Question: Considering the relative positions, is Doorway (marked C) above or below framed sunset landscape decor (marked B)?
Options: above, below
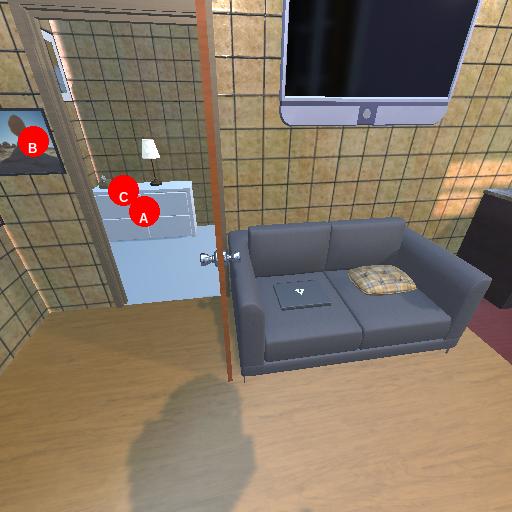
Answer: above